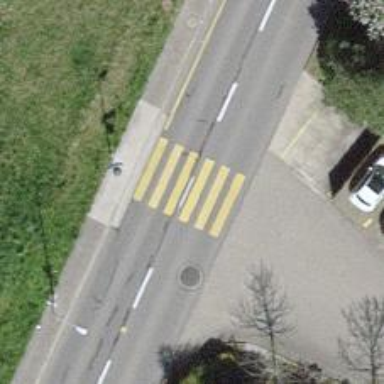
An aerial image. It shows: Marked crossing on the road.